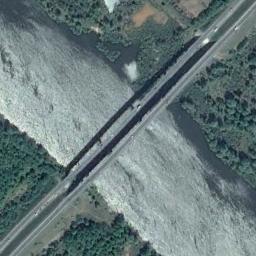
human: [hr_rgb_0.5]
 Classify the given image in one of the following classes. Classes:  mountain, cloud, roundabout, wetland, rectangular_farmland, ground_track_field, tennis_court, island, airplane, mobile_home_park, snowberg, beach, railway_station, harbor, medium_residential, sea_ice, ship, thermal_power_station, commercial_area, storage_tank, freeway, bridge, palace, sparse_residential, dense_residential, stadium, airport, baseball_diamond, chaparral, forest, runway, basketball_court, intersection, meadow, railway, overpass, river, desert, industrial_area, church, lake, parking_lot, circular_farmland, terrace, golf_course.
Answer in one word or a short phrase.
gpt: bridge